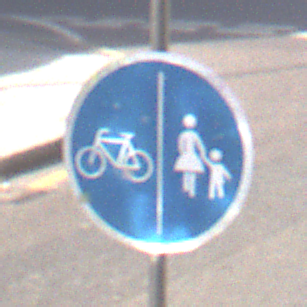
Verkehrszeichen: GetrennterRadUndGehwegRadwegLinks
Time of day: MorningAfternoon
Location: Outdoor (Urban)
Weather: PartlyCloudy
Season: NotSpecified
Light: Natural